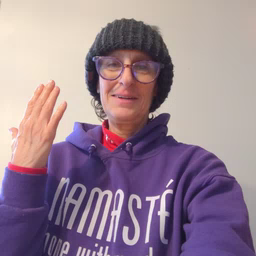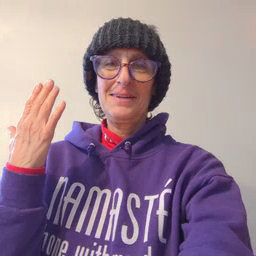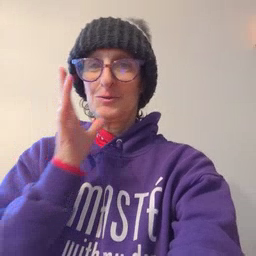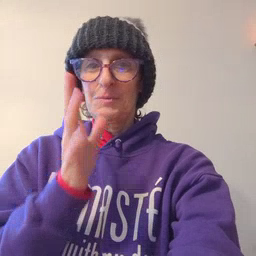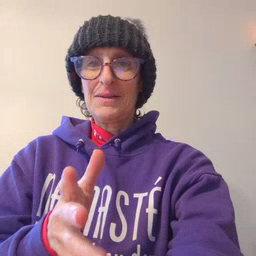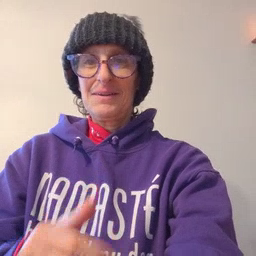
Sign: grandma